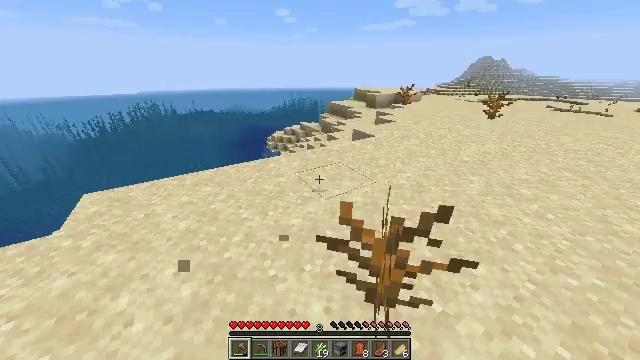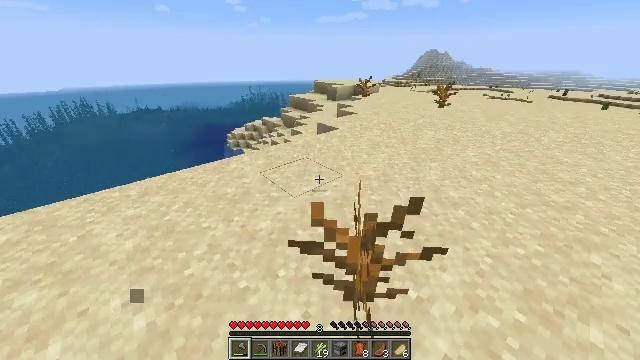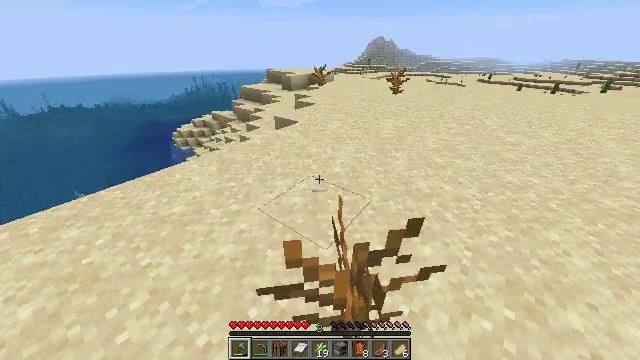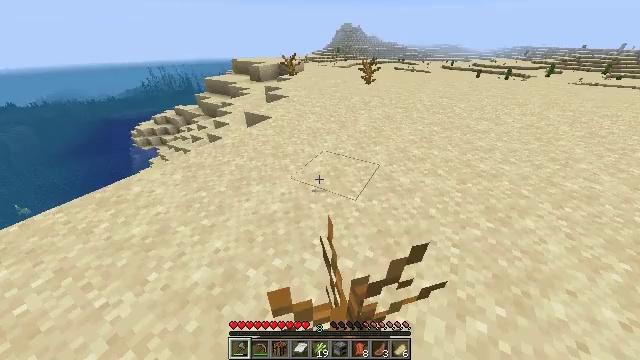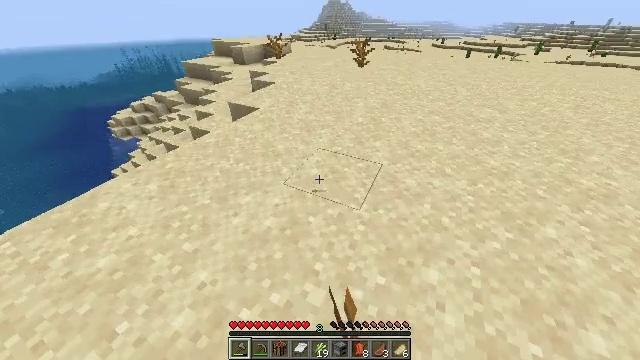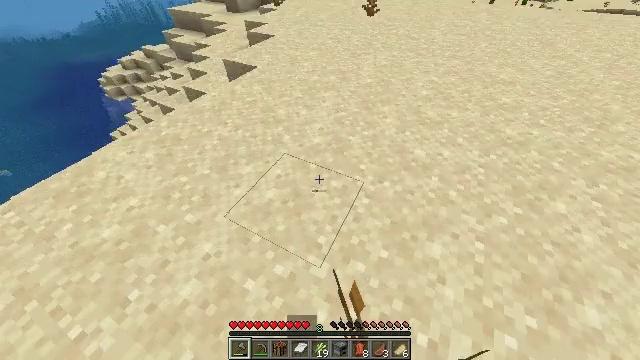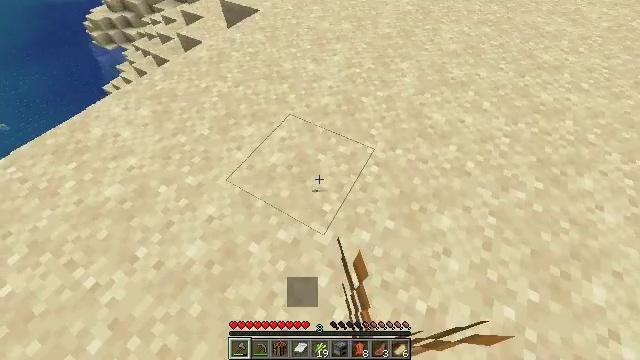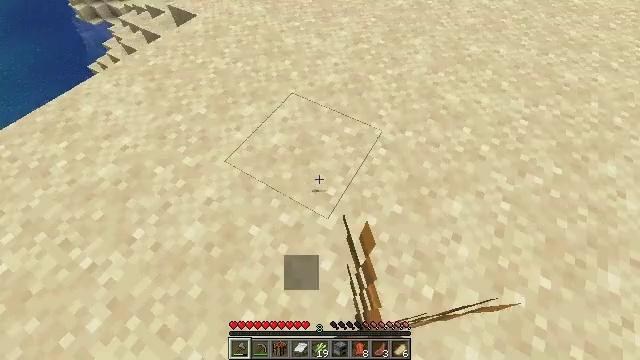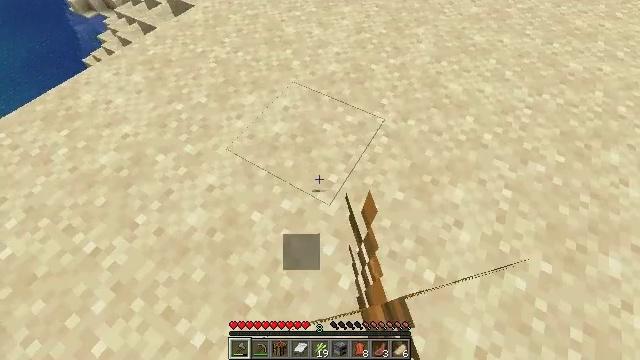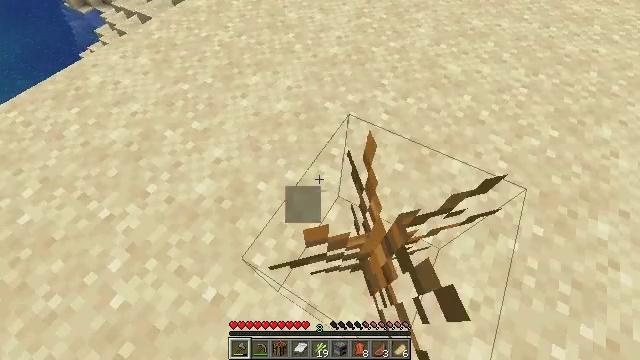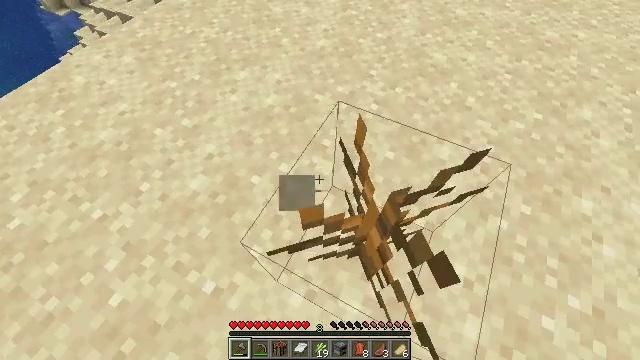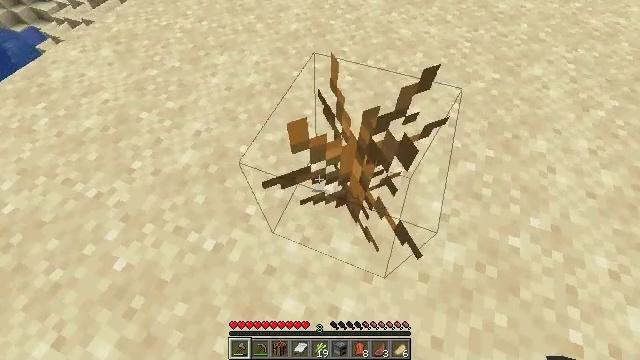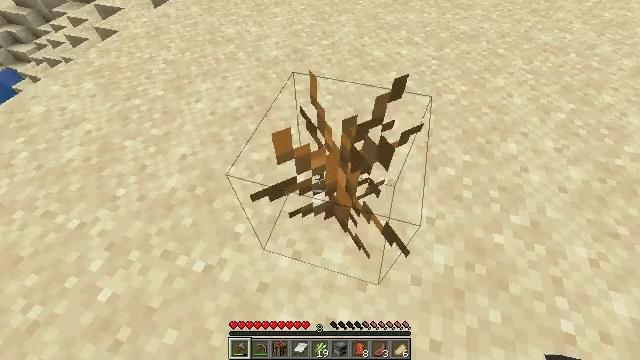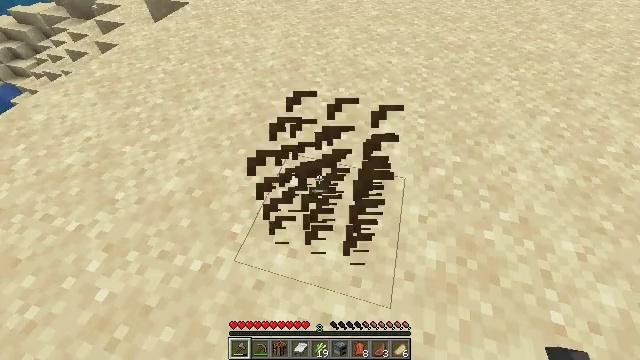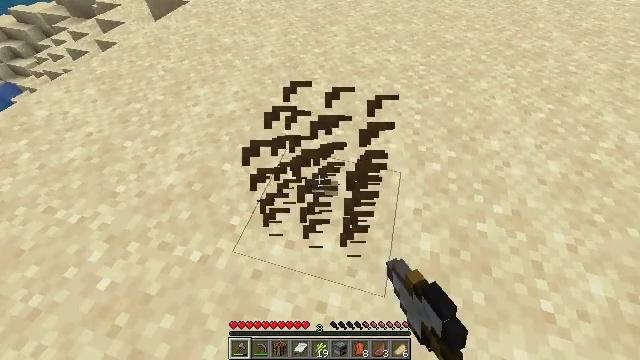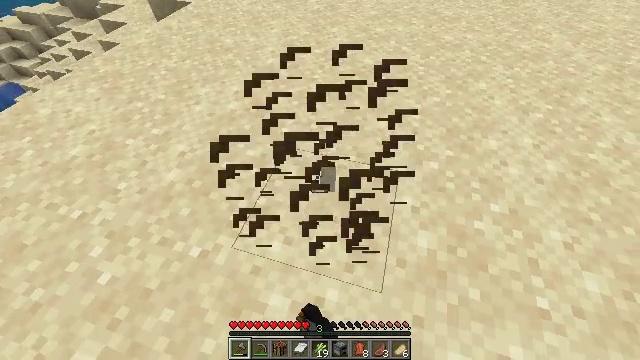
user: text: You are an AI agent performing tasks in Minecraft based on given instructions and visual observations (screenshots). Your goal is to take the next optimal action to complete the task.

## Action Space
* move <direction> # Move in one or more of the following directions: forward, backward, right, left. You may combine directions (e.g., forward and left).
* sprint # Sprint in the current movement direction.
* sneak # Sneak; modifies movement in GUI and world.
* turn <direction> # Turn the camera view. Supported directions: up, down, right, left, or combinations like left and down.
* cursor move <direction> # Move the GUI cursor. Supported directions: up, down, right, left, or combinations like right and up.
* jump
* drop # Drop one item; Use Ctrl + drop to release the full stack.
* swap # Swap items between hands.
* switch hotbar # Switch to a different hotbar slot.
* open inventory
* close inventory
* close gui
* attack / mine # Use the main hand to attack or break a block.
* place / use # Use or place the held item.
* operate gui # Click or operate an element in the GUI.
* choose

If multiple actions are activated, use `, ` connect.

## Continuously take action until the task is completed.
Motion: motion action
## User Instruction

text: Break the dead bush for sticks.
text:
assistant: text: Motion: move forward, turn right and down
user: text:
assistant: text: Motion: move forward, turn right and down
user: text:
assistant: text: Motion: move forward, turn right and down
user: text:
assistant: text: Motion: move forward, turn right and down
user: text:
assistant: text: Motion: turn down
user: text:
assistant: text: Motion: move back, turn left and down
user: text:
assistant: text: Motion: move back, turn down
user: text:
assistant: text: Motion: move back
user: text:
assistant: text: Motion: move back
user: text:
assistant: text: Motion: move back, turn right
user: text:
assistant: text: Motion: move back, turn right
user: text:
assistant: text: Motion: turn right and up
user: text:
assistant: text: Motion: turn up, attack / mine
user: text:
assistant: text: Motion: attack / mine
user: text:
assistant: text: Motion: attack / mine
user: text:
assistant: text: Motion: turn left and up
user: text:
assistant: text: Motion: no_op
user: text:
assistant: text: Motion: turn up
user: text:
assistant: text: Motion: turn up
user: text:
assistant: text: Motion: move forward, turn left and up
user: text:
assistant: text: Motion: move forward, turn up
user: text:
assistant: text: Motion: move forward, turn up
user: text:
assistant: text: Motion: move forward, turn up
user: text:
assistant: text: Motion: move forward, turn up
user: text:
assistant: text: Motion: move forward, sprint
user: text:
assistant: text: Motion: move forward, sprint
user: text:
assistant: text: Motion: move forward, sprint
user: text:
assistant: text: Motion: move forward, sprint
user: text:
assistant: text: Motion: move forward, sprint
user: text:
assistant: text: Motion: move forward, sprint